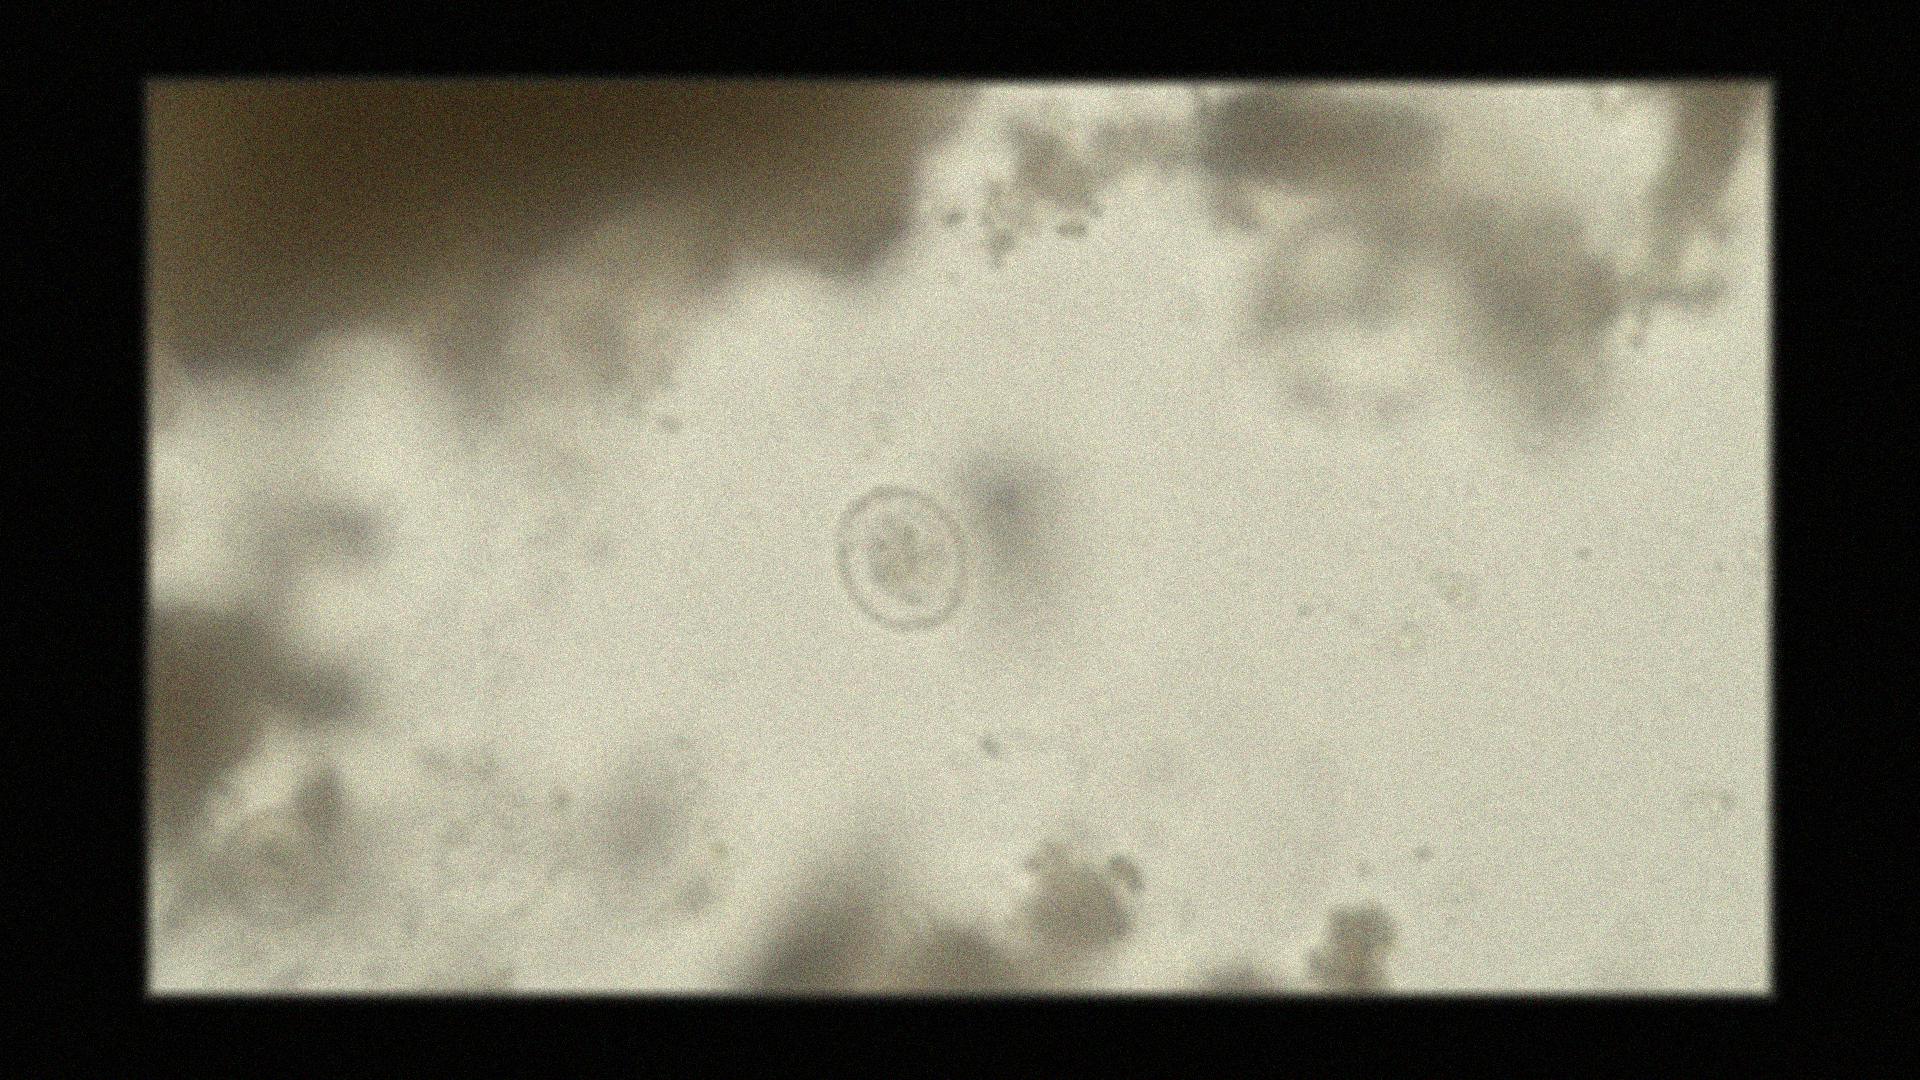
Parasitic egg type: Hymenolepis nana